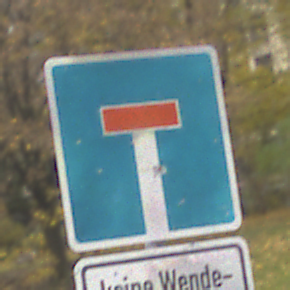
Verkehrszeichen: Sackgasse
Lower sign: HinweisGeaenderteVorfahrtVerkehrsfuehrungVerkehrsregelung3
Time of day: MorningAfternoon
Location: Outdoor (Nature)
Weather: Overcast
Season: Autumn
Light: Natural